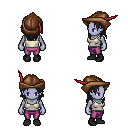
a pixel art fantasy rpg character, female body template, dark elf, purple skin, white pirate shirt, magenta pants, raven long hairstyle, leather cap, black shoes, four views (front, back, left, right), 2x2 character sprite sheet, small pixel art, hard edges, no anti-aliasing